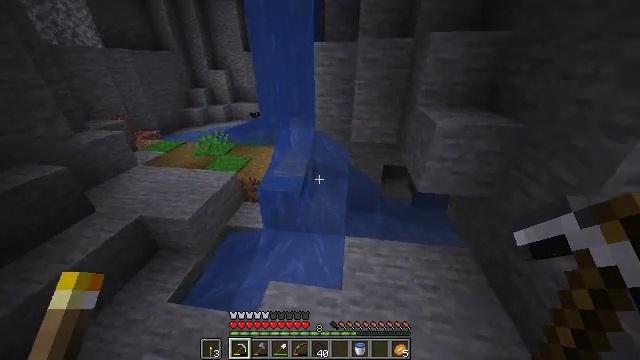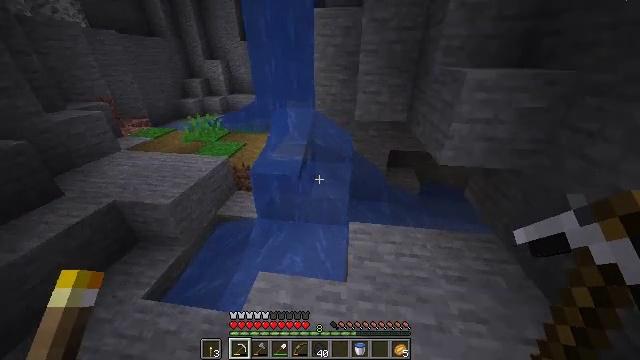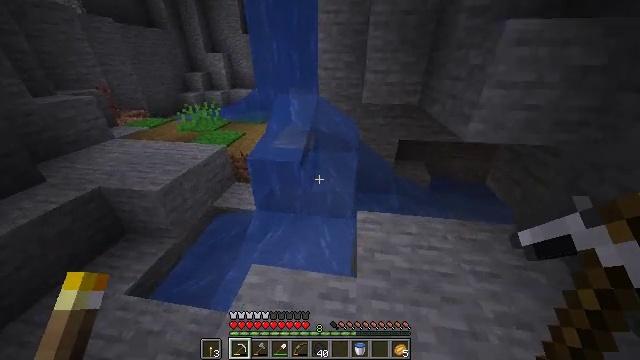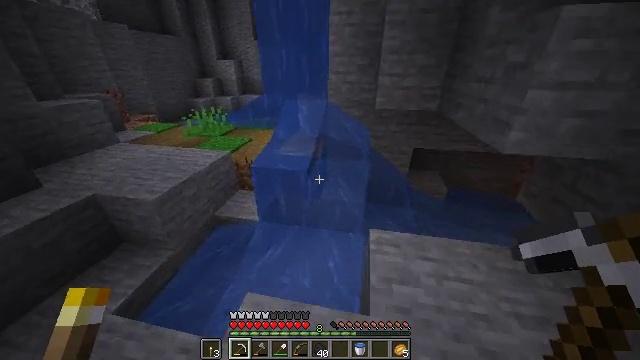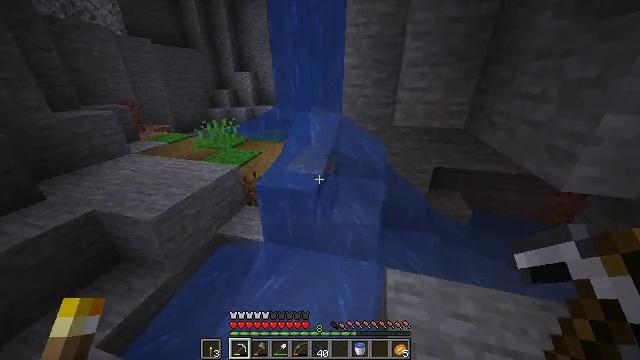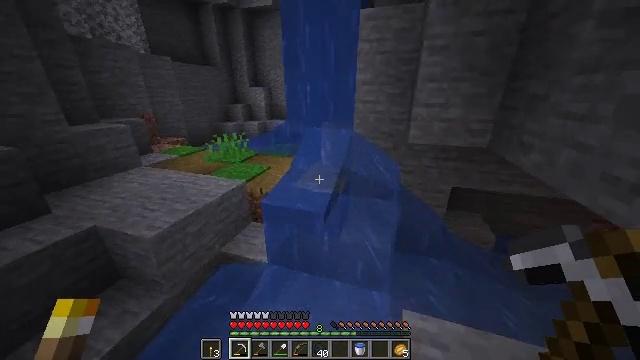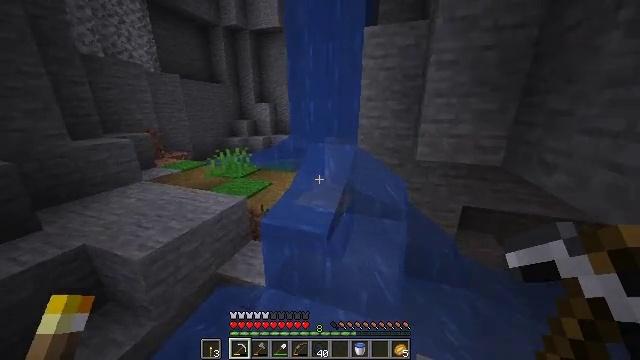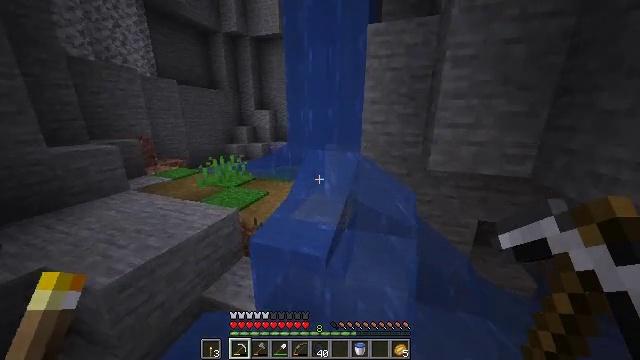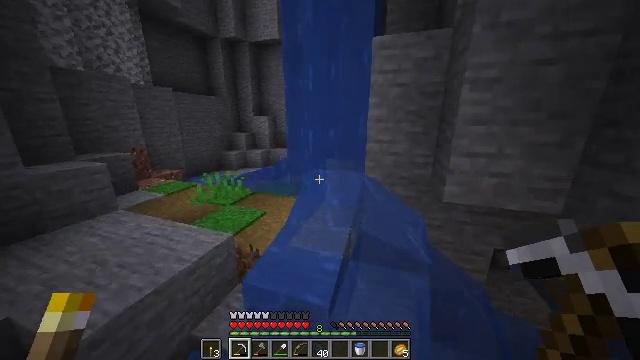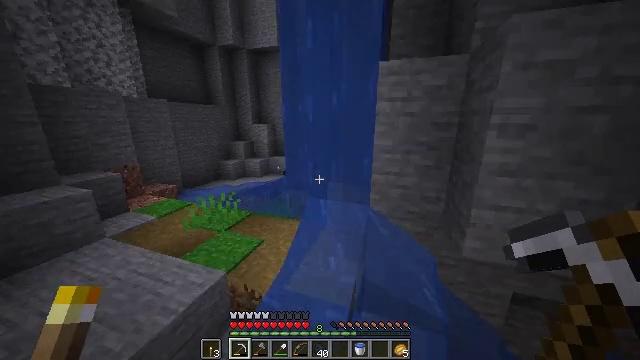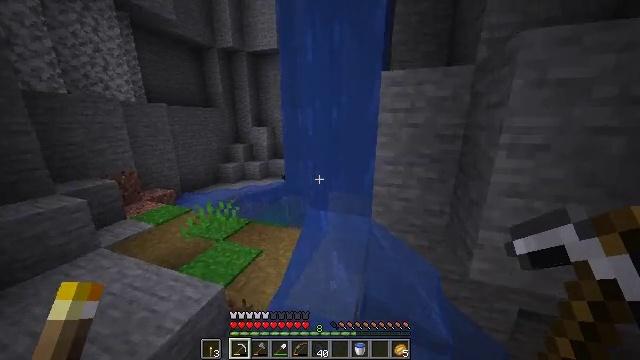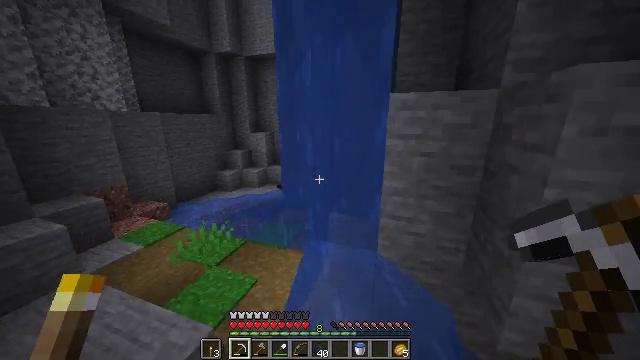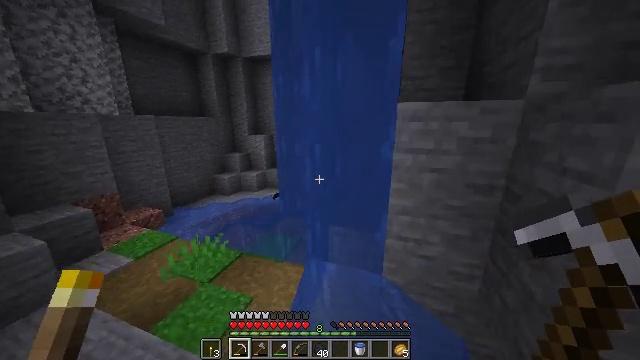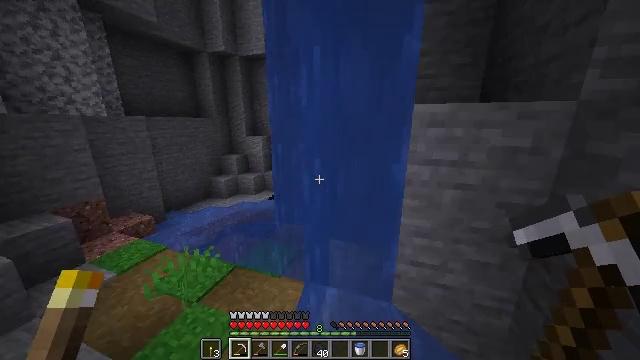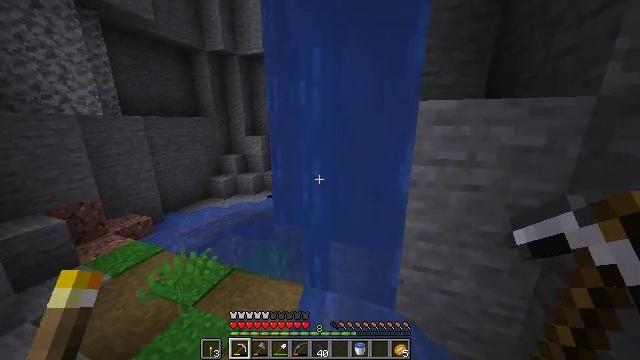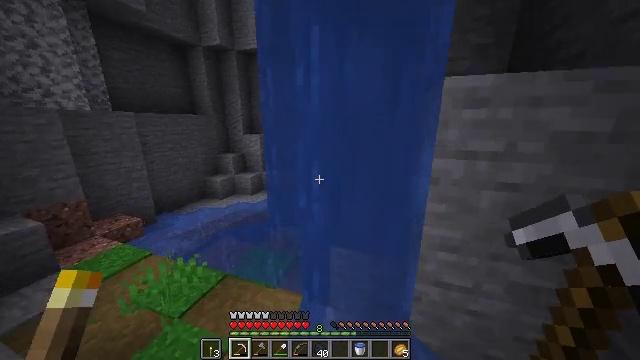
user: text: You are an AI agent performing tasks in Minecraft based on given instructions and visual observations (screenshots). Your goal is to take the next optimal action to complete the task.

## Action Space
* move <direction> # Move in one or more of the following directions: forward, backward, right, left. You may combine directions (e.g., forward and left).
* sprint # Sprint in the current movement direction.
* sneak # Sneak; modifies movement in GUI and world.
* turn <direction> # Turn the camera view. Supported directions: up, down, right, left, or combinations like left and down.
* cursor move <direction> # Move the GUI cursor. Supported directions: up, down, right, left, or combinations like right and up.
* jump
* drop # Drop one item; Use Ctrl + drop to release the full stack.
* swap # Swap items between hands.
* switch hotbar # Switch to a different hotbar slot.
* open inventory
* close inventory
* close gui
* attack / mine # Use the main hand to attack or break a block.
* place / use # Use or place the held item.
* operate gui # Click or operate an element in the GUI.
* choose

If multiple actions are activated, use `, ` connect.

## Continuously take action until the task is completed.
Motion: motion action
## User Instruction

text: Gather oak leaves by attacking.
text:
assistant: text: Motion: move forward, sprint
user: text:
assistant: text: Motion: move forward, sprint
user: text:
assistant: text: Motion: move forward, sprint, turn left and up
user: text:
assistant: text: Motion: move forward, sprint, turn left and up
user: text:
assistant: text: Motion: move forward, sprint, turn left and up
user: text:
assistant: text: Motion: move forward, sprint, turn left and up
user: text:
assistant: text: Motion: move forward, sprint, turn up
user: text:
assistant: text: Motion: move forward, sprint, jump
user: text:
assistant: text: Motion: move forward, sprint, jump
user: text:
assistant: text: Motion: move forward, sprint, jump
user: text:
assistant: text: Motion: move forward, sprint, jump
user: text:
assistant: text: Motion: move forward, sprint, jump
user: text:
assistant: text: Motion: move forward, sprint, jump
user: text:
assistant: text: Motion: move forward, sprint, jump
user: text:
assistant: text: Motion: move forward, sprint, jump
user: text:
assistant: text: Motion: move forward, sprint, jump
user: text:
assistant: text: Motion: move forward, sprint, jump
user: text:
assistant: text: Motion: move forward, sprint, jump
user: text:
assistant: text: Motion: move forward, sprint, jump
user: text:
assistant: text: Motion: move forward, sprint, jump
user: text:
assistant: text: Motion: move forward, sprint, turn right and up, jump
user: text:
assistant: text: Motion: move forward, sprint, turn right and up, jump
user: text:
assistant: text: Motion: turn right and up, jump
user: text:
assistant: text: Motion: turn right and up, jump
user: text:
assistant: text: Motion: turn right and up, jump
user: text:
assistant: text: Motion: turn right and up, jump
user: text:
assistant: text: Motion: turn right and up, jump
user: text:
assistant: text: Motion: jump
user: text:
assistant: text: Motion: jump
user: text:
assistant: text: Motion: jump